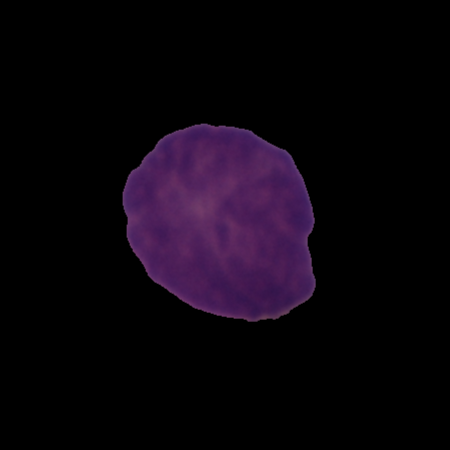
Label: cancer